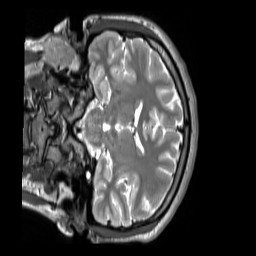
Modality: T2w
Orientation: coronal
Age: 22
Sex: male
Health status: ill
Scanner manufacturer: siemens
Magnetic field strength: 3 T
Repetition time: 2.8 s
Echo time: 0.326 s